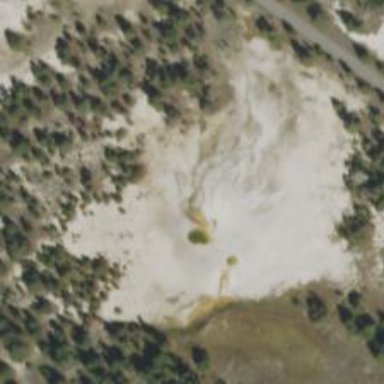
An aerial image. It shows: Natural hot spring.